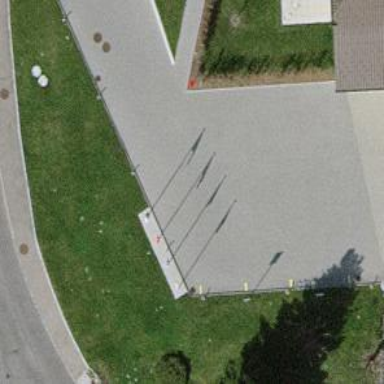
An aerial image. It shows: Service road with paving stones.